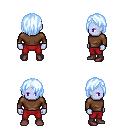
a pixel art fantasy rpg character, male body template, dark elf, purple skin, brown long-sleeve shirt, red pants, white cyan bangs hairstyle, maroon shoes, four views (front, back, left, right), 2x2 character sprite sheet, small pixel art, hard edges, no anti-aliasing